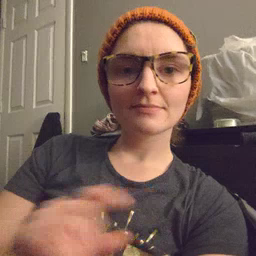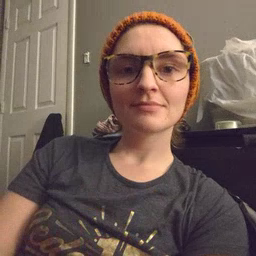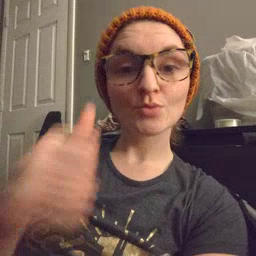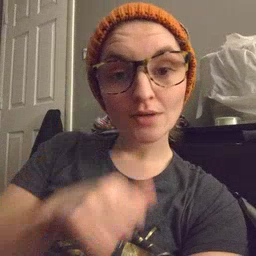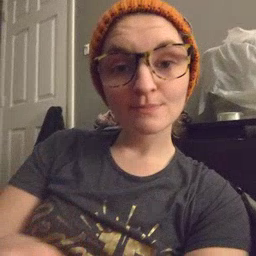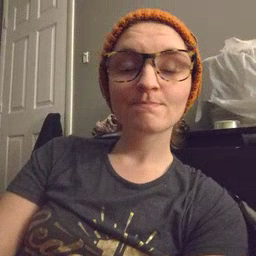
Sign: girl